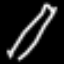
Label: pencil